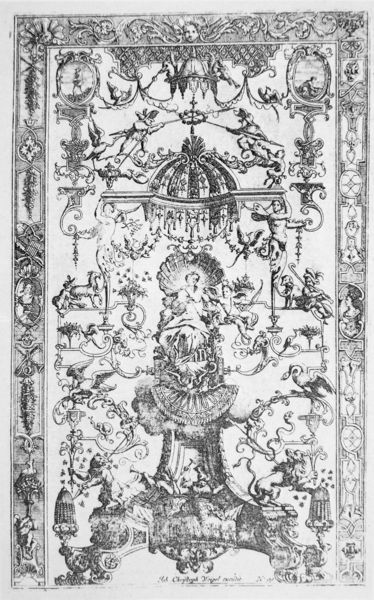
Titel: Ornamentstich (Vorlagenblatt)
Künstler: Paul d. Ä. Decker
Standort: Wien
Institution: Museum für angewandte Kunst
Schlagwörter: blätter, dunkel, fuß, himmel, kopf, vogel, weiß, menschen, sitzen, blume, blumen, frau, grau, hell, schwarz, zeichnung, blüten, tiere, muster, ornament, teppich, architektur, band, barock, gesicht, mensch, rahmen, sockel, vögel, insel, figur, girlande, musik, pflanzen, krone, renaissance, rokoko, bauern, pferd, rund, engel, ranken, relief, papier, ecke, schwan, grafik, graphik, rand, figuren, kuppel, könig, lanze, thron, tafel, jugendstil, tapete, wandteppich, symmetrie, figurativ, floral, ornamente, verzierung, streifen, zierlich, foto, fotografie, buch, medaillon, rechteck, symmetrisch, druck, schwarz-weiß, radierung, stich, seite, allegorie, entwurf, kranz, kunst, mythologie, lilie, ranke, buchseite, girlanden, ornamental, schnörkel, gesims, stäbe, löwen, voluten, eros, krönung, tapisserie, hellebarde, venus, baldachin, löwe, heilige, kränze, muschel, lilien, papagei, amor, heilig, putten, ornamentik, maria, kupferstich, verspielt, putti, netz, symetrisch, zierrat, arabesk, kandelaber, grotesk, umrahmt, himmelfahrt, zepter, groteske, akanthus, feston, zeichung, arabeske, festons, grotteske, rocaille, medaillons, marienkrönung, grotesken, musikinstrumente, jacobsmuschel, glorie, seriendruck, rococo, muttergottes, engek, kleinteilig, krönung mariens, zierat, bandelwerk, eicheln, grotesque, kupefersich, loral, muschelkalotte, vielteilig, wandtteppich, horloge, marie himmelfahrt, rahnem, candelabre, himmelsthron, muschellang, 3relief